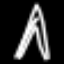
Label: The Eiffel Tower